Question: I did the multiple uploads with paperclip based on this app
<URL> and it's working fine, but now I need to build a form where user can delete some of this uploads.
I have this form for deleting the uploads for one product
'''
<%= form_for @product, :html => { :method => :put }, :html => { :multipart => true } do |f| %>
<h3 id="photos_count"><%= pluralize(@product.uploads.size, "Photo")%></h3>
<%= f.fields_for :uploads do |photo_fields| %>
<% if !photo_fields.object.nil? and !photo_fields.object.new_record? %>
<%= image_tag(photo_fields.object.photo.url(:thumb)) %>
<p><%= photo_fields.check_box :_destroy, :class=>'checkbox' %> Delete item</p>
<% end %>
<% end %>
<% end %>
'''
this form somehow displays the correct uploads number, I can see in the terminal window that all uploads with product_id = product.id are found in the database but I have no image displayed in the page as you can see on the image:
'''
Started GET "/admin/products/40" for 127.0.0.1 at Tue Apr 10 10:20:06 <PHONE>
Processing by Admin::ProductsController#show as HTML
Parameters: {"id"=>"40"}
Creating scope :page. Overwriting existing method AdminUser.page.
AdminUser Load (2.4ms) SELECT 'admin_users'.* FROM 'admin_users' WHERE 'admin_users'.'id' = 5 LIMIT 1
Creating scope :page. Overwriting existing method Product.page.
Product Load (0.5ms) SELECT 'products'.* FROM 'products' WHERE 'products'.'id' = 40 LIMIT 1
Creating scope :page. Overwriting existing method Upload.page.
Upload Load (0.4ms) SELECT 'uploads'.* FROM 'uploads' WHERE 'uploads'.'product_id' = 40 AND (file_avatar = 1) LIMIT 1
Creating scope :page. Overwriting existing method Category.page.
Category Load (0.4ms) SELECT 'categories'.* FROM 'categories' WHERE 'categories'.'id' = 2 LIMIT 1
(0.6ms) SELECT COUNT(*) FROM 'uploads' WHERE 'uploads'.'product_id' = 40
Rendered admin/products/_delete_photos.html.erb (154.3ms)
CACHE (0.0ms) SELECT COUNT(*) FROM 'uploads' WHERE 'uploads'.'product_id' = 40
'''

additional info:
'''
class Upload < ActiveRecord::Base
attr_accessible :product_id, :photo
belongs_to :product
has_attached_file :photo, :styles => { :medium => "300x300>", :thumb => "100x100>" }
attr_accessible :created_at, :photo_file_size, :photo_file_name, :updated_at, :photo_content_type,
:file_avatar, :photo_updated_at, :uploads_attributes, :photo_attributes
end
'''
'''
class Product < ActiveRecord::Base
has_many :uploads, :dependent => :destroy
accepts_nested_attributes_for :uploads, :allow_destroy => true
end
'''
'''
# GET /uploads/1/edit
def edit
@upload = Upload.find(params[:id])
end
# POST /uploads
# POST /uploads.xml
# PUT /uploads/1
# PUT /uploads/1.xml
def update
@upload = Upload.find(params[:id])
respond_to do |format|
if @upload.update_attributes(params[:upload])
format.html { redirect_to(@upload, :notice => 'Upload was successfully updated.') }
format.xml { head :ok }
else
format.html { render :action => "edit" }
format.xml { render :xml => @upload.errors, :status => :unprocessable_entity }
end
end
end
# DELETE /uploads/1
# DELETE /uploads/1.xml
def destroy
@upload = Upload.find(params[:id])
@upload.destroy
respond_to do |format|
format.html { redirect_to(products_url) }
format.xml { head :ok }
end
end
'''
so the problem here is: Why the images are not displayed with the checkboxes next to them. Thank you.
'''
Processing by ProductsController#update as HTML
Parameters: {"commit"=>"Delete sellected photos", "authenticity_token"=>"af5+YybkZ1KMu/DmZmlui9frqQX5ka8v/vvv0hi9PVo=", "id"=>"42", "product"=>{"uploads_attributes"=>{"7"=>{"id"=>"322", "_destroy"=>"1"}, "6"=>{"id"=>"321", "_destroy"=>"0"}, "5"=>{"id"=>"320", "_destroy"=>"0"}, "4"=>{"id"=>"319", "_destroy"=>"0"}, "3"=>{"id"=>"318", "_destroy"=>"0"}, "2"=>{"id"=>"317", "_destroy"=>"0"}, "1"=>{"id"=>"316", "_destroy"=>"0"}, "0"=>{"id"=>"315", "_destroy"=>"0"}}}, "utf8"=>""}
'''
after Jesse's reply I have now the images in my page, with checkboxes, but the photos are not deleted after I check some of them and press the submit button
def update
@product = Product.find(params[:id])
'''
respond_to do |format|
if @product.update_attributes(params[:product])
format.html { redirect_to(@product, :notice => 'Product was successfully updated.') }
format.xml { head :ok }
else
format.html { render :action => "edit" }
format.xml { render :xml => @product.errors, :status => :unprocessable_entity }
end
end
'''
end
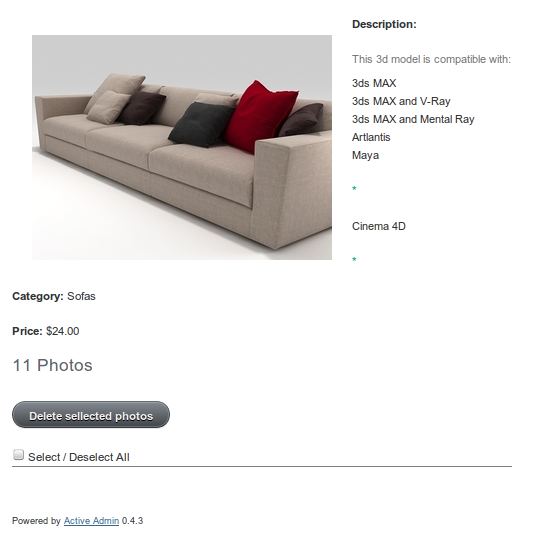
Answer: You are attempting to use nested_attributes, but have not enabled that on the Product model
'''
class Product < ActiveRecord::Base
has_many :uploads, dependent: :destroy, autosave: true
accepts_nested_attributes_for :uploads, allow_destroy: true, reject_if: :all_blank
end
'''
more: <URL>